Question: I need to draw a paramaterised crescent using graphics primitives. I've looked at the answers to <URL> but I'm hoping my problem with tighter constraints is solvable.
There are 2 intersecting ellipses with their centres on the X axis:

with the constraints:
1. A, B, C, D and L are known
2. The elllipses do intersect: A/2 + C/2 > L
3. The axes A and C are on the X axis
4. The axes B and D are parallel to the Y axis
Is there a direct, solution to find X,Y?
I realise this is more Math than programming, but I'm looking for code (C, C#, VB, ...) not algebra, and I feel there's a wider audience here.
Thanks!
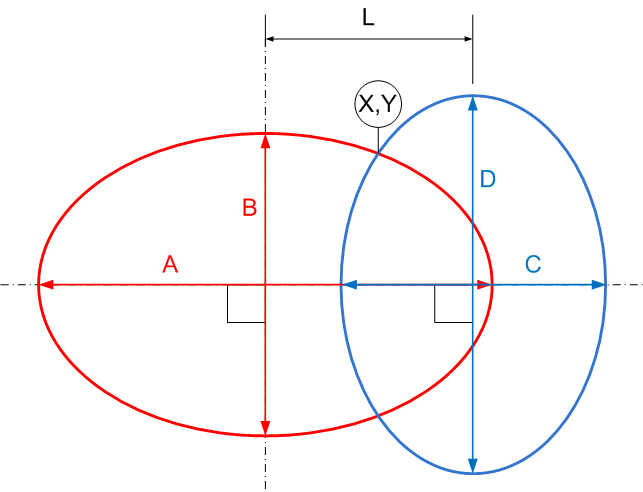
Answer: Looks like it indeed cannot be done